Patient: sex F, age 56
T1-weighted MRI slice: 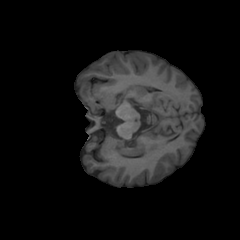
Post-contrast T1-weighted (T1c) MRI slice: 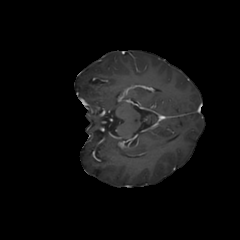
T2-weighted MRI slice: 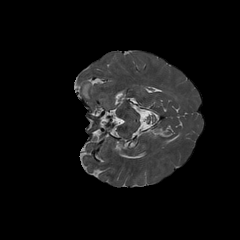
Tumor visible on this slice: yes
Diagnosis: Glioblastoma, IDH-wildtype
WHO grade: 4